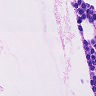
Metastatic tissue present: no